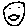
Label: smiley face